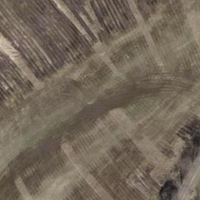
EUNIS habitat code: 23
Species observed at this site:
Epipactis palustris
Phragmites australis
Capreolus capreolus